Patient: sex M, age 71
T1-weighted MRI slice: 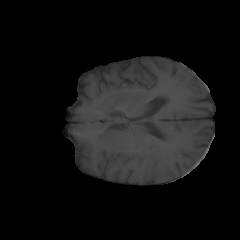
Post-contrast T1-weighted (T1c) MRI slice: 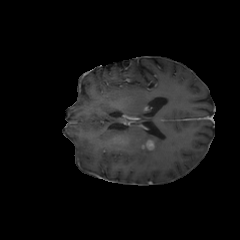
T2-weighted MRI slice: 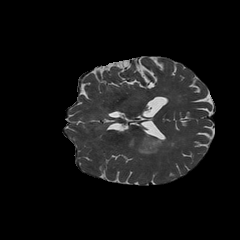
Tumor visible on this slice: yes
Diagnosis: Glioblastoma, IDH-wildtype
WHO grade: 4